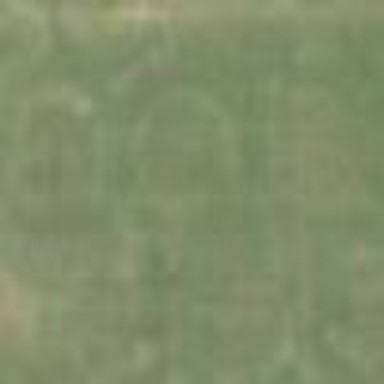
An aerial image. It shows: Soccer pitch for leisureland activities.